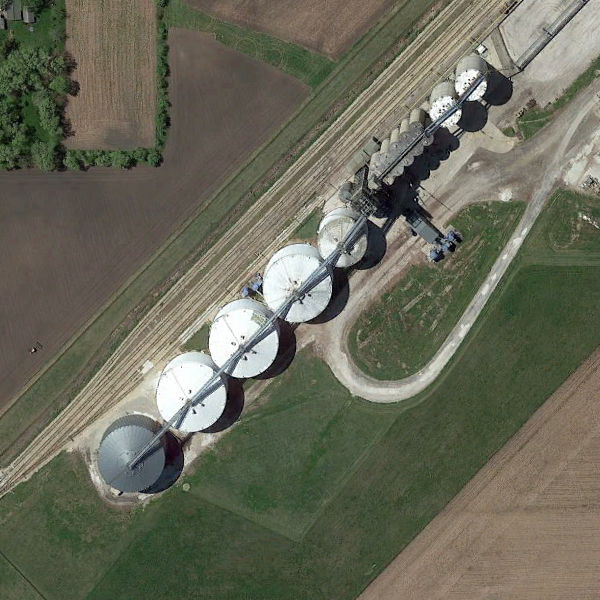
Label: StorageTanks